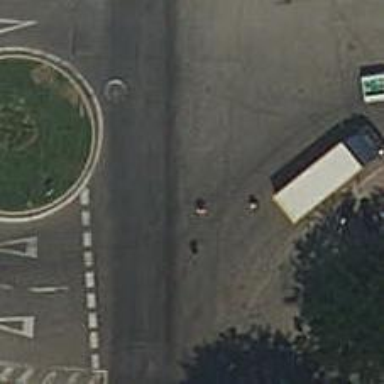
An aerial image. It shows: Tertiary road with asphalt surface. It features shared lane for cyclists and has circular junction.